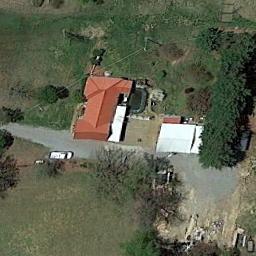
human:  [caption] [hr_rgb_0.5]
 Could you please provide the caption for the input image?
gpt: The sparse residential is on the grass next to some trees and a road .

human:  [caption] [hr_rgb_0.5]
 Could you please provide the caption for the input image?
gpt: There are several houses on the grass, And behind them are lush woods .

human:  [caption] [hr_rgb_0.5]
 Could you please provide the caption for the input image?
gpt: There is a car next to the sparse residential .

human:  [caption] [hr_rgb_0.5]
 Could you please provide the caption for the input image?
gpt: There are several houses of different sizes in a sparse residential area surrounded by grass and a road .

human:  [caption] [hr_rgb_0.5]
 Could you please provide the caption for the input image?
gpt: A sparse residential area with an orange building on the green meadow .